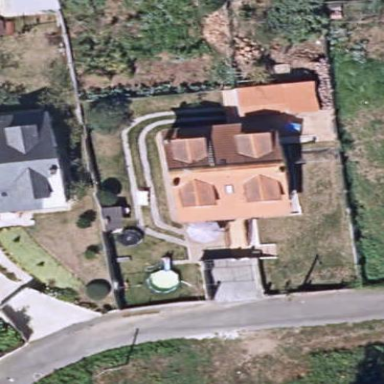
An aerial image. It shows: Simple and straightforward house.